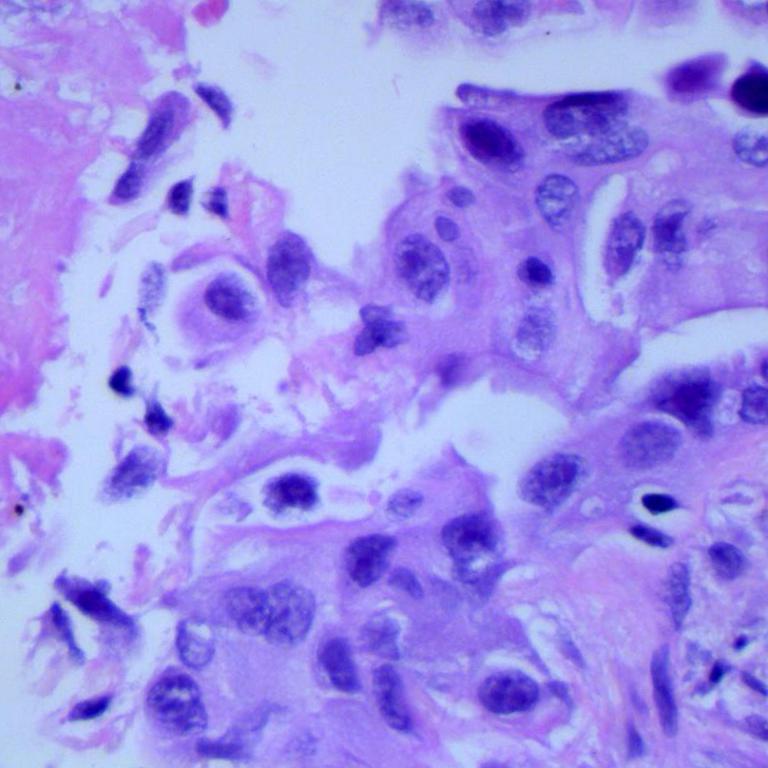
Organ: lung
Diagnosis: adenocarcinomas